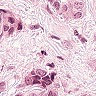
Metastatic tissue present: yes